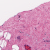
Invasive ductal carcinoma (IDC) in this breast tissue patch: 0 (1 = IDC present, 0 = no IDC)